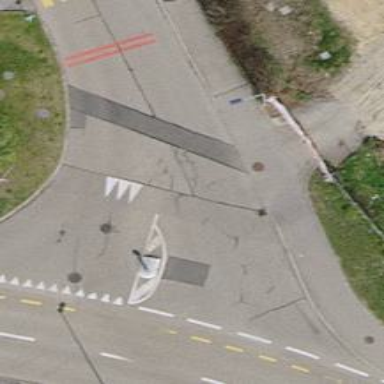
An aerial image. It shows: Marked crossing on the road.